Question: I'm trying to get this:

'''
--------------------
Centered Header (Vert+Horizontally) - 15%
--------------------
Centered Image (Vert+Horizontally) - 50%
--------------------
Centered Description (Vert+Horizontally) - 35%
--------------------
'''
Each is a percentage (15%, 50%, 35%) of the total height, which is unknown since I have several different button heights which it needs to work with.
: <URL>
I've tried everything I could find online, including the "Centering in the Unknown" page which seemed most suited to what I'm trying.
Each solution has horribly broken things. What do I need to do to get each of these elements to center within the unknown heights?
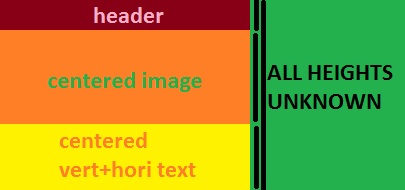
Answer: You can do this by utilising the 'display: table' and 'display: table-cell' CSS rules. See here for an updated Fiddle: <URL>
To make this work, you set 'display: table' and 'width: 100%' on each of your three divs that have the percentage heights. You then need to add a child div inside them all which has 'display: table-cell', and 'vertical-align: middle'. Making this div the only child effectively solely performs a vertical align - then you just need to add your content inside the child div and it will be vertically aligned as you wish.
Disadvantage is that you have to add markup in the form of the child divs which have no semantic meaning, but I think it's a small price to pay and is the neatest way of implementing what you'd like. Also, you need to be careful about your content - in the Fiddle you used h4 and p tags, and these have a default top/bottom margin set by the browser - if this margin is larger than the space available in the percentage height div, it will push the content out of vertical alignment. Fairly obvious but worth noting.